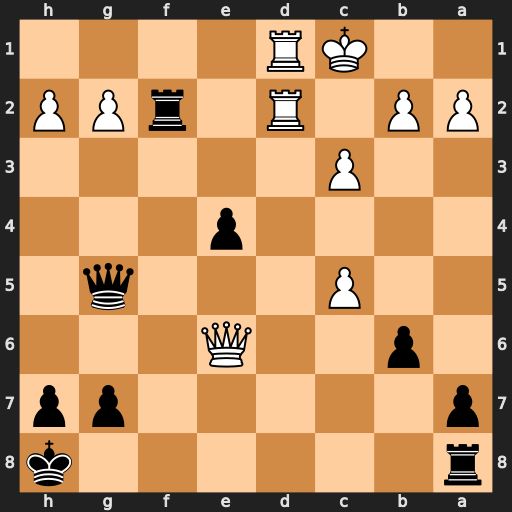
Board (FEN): r6k/p5pp/1p2Q3/2P3q1/4p3/2P5/PP1R1rPP/2KR4
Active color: b
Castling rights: -
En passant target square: -
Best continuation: Rxd2 Rxd2 Rd8 Qd6 Rxd6 cxd6 e3